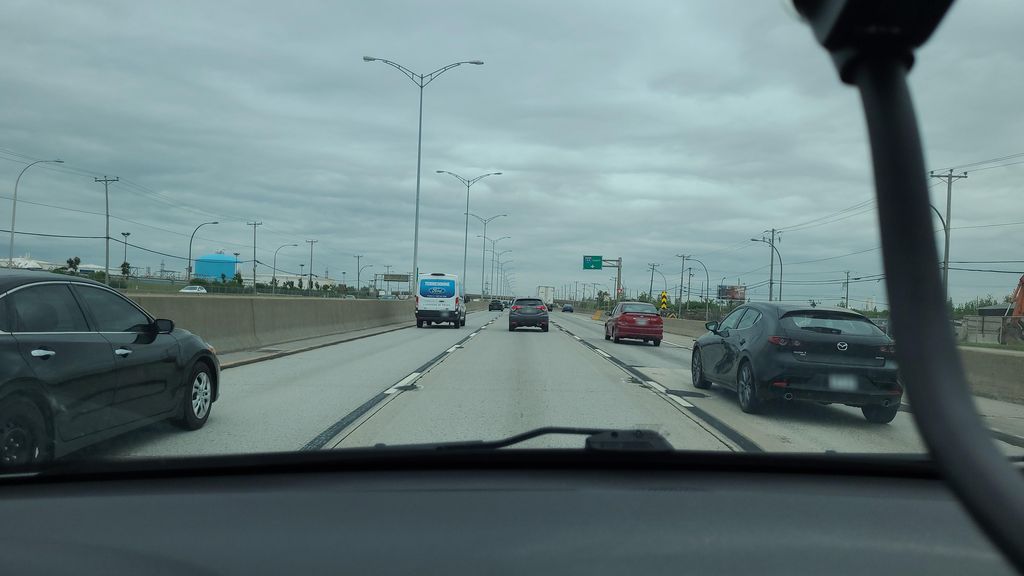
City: montreal